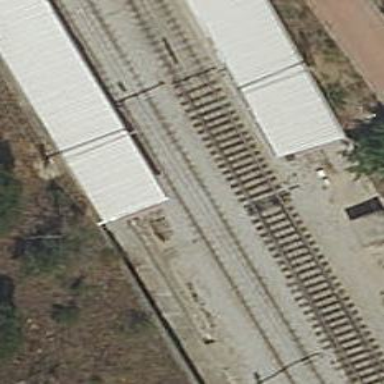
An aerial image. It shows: Railway track with contact line for electrification.